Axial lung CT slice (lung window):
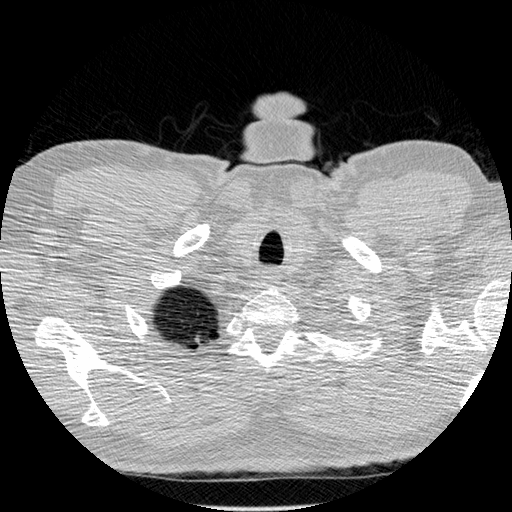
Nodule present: no